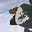
Label: 2